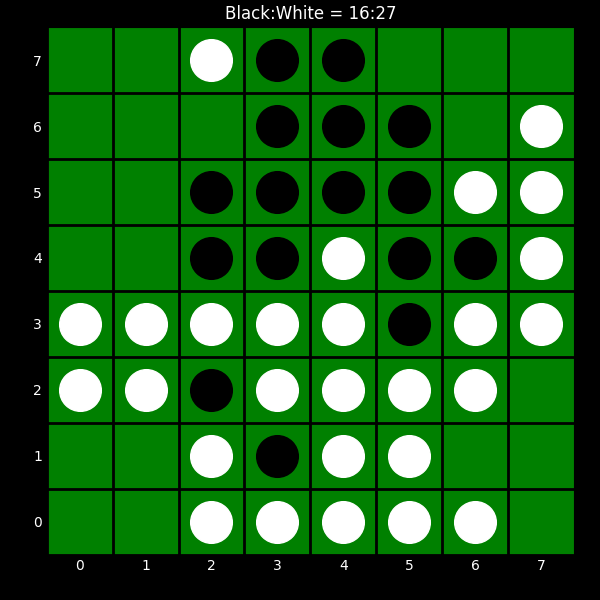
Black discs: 16
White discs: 27